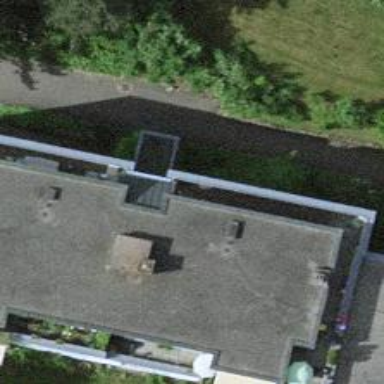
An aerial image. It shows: Residential building with flat roof.